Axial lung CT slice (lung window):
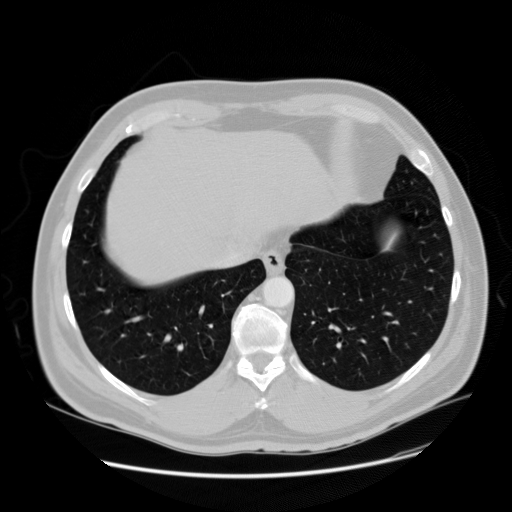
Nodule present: no